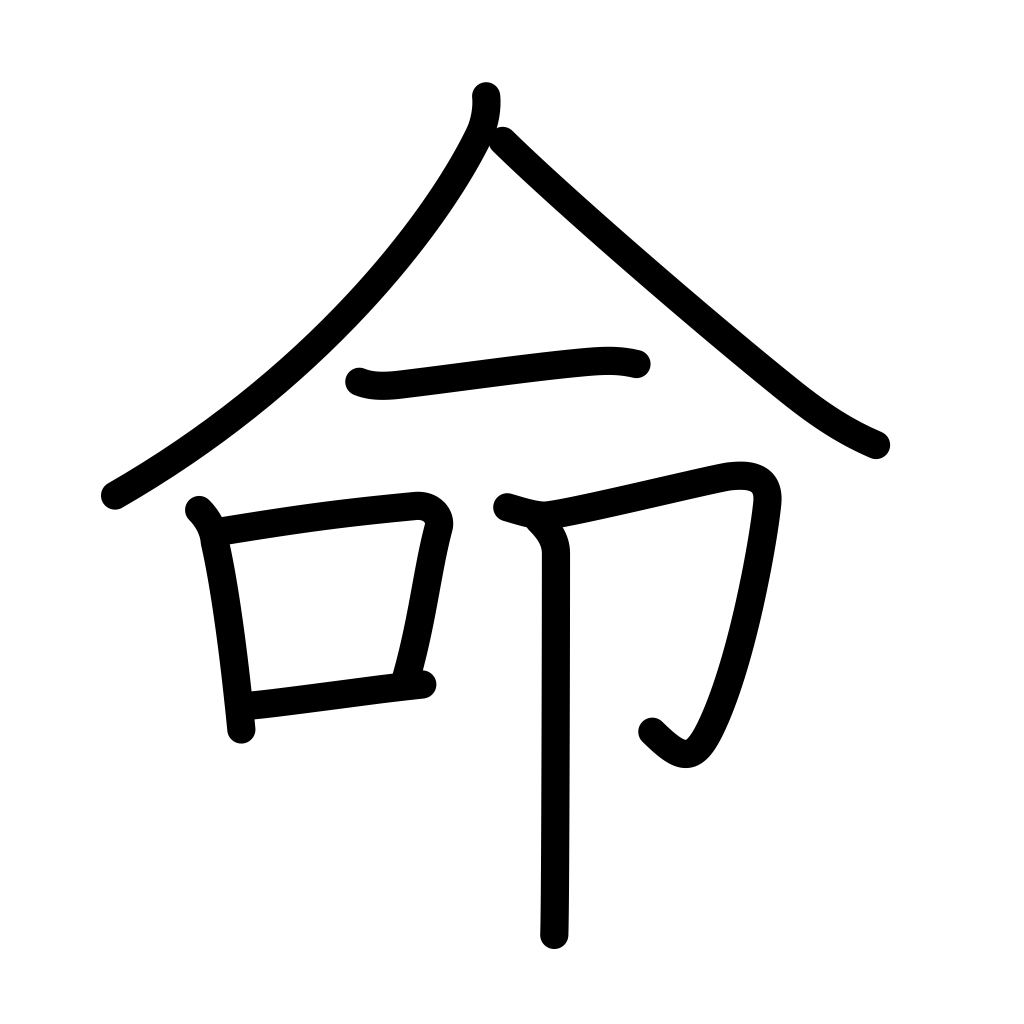
Meaning: fate, command, decree, destiny, life, appoint